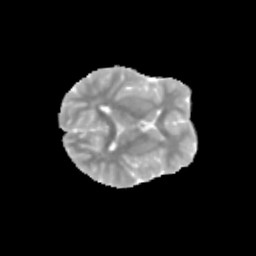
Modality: MD
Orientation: axial
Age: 12
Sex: female
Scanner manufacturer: siemens
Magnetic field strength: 3 T
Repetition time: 3.8 s
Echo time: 0.07 s